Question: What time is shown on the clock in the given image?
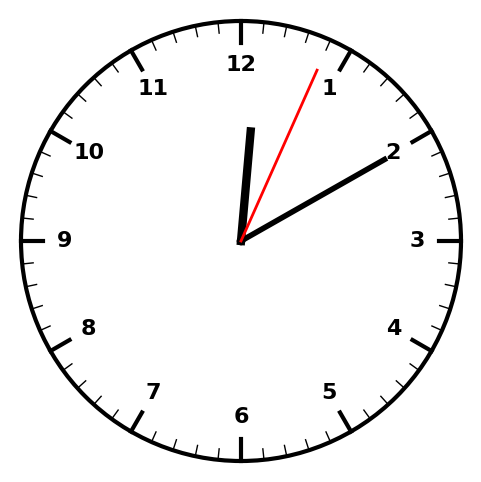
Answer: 12:10:04